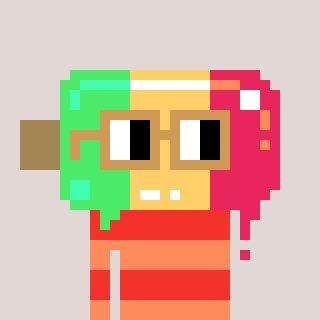
a pixel art character with square brown glasses, a icepop-shaped head and a peachy-colored body on a warm background